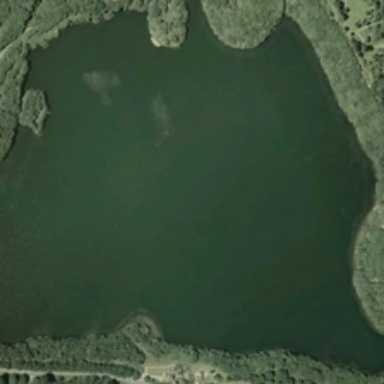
Many green trees are around an irregular green pond .